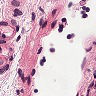
Metastatic tissue present: no